Question: I would like to animate a UIView so its right side becomes smaller and then back again. This animation will trigger when a UIButton in this UIView is tapped. Here is a quick mockup of what I would like - the UIView will go from state 1 > state 2 > state 1:

It looks like it is being pushed on one side.
Here is the code I have for another action - this makes the UIView smaller and larger again as if it is being pushed on the centre, rather than the side.
'''
self.myView.transform = CGAffineTransformMakeScale(0.95,0.95);
self.myView.alpha = 1.f;
[UIView beginAnimations:@"button" context:nil];
[UIView setAnimationDuration:0.5];
self.myView.transform = CGAffineTransformMakeScale(1,1);
self.myView.alpha = 1.0f;
[UIView commitAnimations];
'''
How do I apply this same effect but only to the right side? Any help would be much appreciated, thanks!
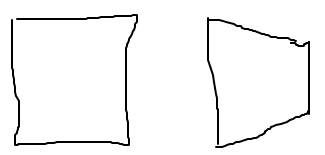
Answer: According to this <URL> u need t make Perspective Transform for example, i modified a bit from that question i linked
'''
CATransform3D perspectiveTransform = CATransform3DIdentity;
perspectiveTransform.m34 = 1.0 / -500;
perspectiveTransform = CATransform3DRotate(perspectiveTransform, 40.0f * M_PI / 180.0f, 0.0f, 1.0f, 0.0f);
[UIView animateWithDuration:0.4 animations:^{
self.myView.layer.transform = perspectiveTransform;
}];
'''
'''
- (void)startAnimation:(id)sender
{
CATransform3D perspectiveTransform = CATransform3DIdentity;
perspectiveTransform.m34 = 1.0 / -500;
perspectiveTransform = CATransform3DRotate(perspectiveTransform, 40.0f * M_PI / 180.0f, 0.0f, 1.0f, 0.0f);
[UIView animateWithDuration:1.4 animations:^{
self.myView.layer.transform = perspectiveTransform;
}completion:^(BOOL finished) {
CATransform3D originalPerspectiveTransform = CATransform3DIdentity;
[UIView animateWithDuration:0.9 animations:^{
self.myView.layer.transform = originalPerspectiveTransform;
}];
}];
}
'''